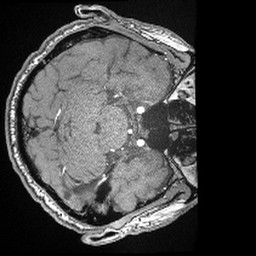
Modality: angio
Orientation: axial
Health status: ill
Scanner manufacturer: siemens
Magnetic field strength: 3 T
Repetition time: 0.021 s
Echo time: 0.00343 s